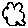
Label: cloud